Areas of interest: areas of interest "Logistics and Express Delivery"
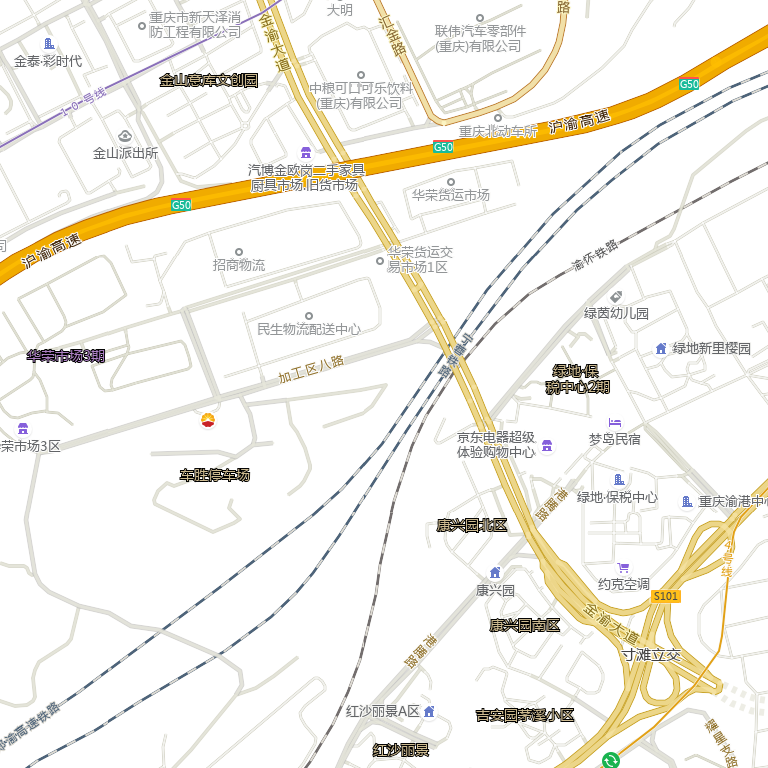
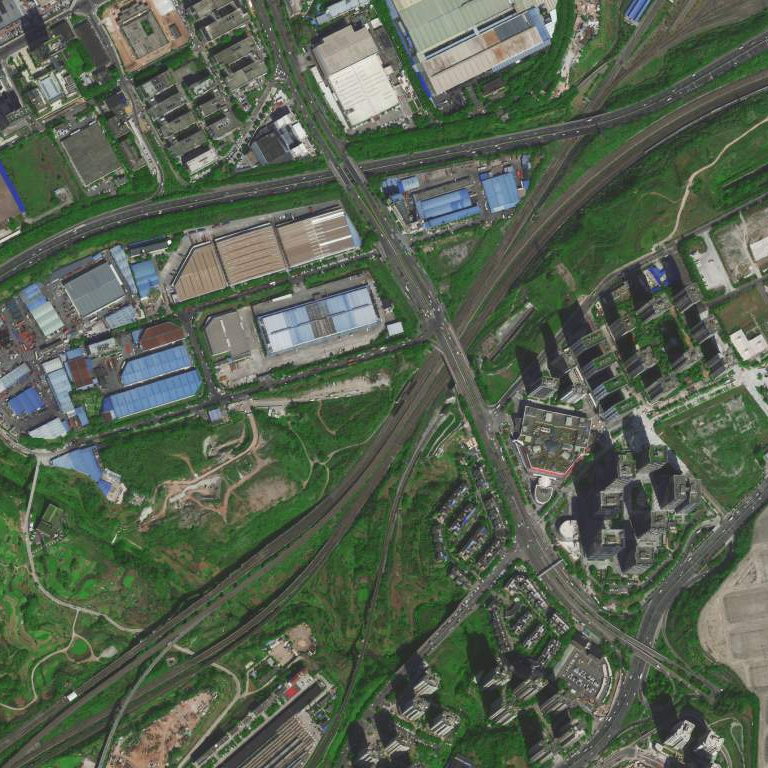